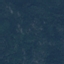
Label: Forest